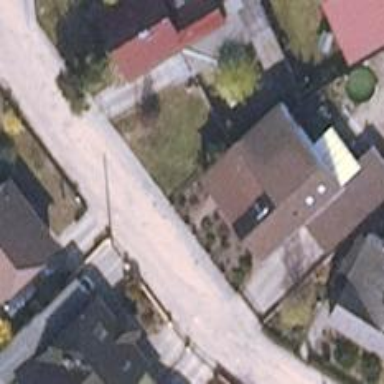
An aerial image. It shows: Detached building.